Field crop: maize
Growth stage: 2
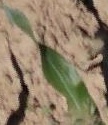
Species: maize